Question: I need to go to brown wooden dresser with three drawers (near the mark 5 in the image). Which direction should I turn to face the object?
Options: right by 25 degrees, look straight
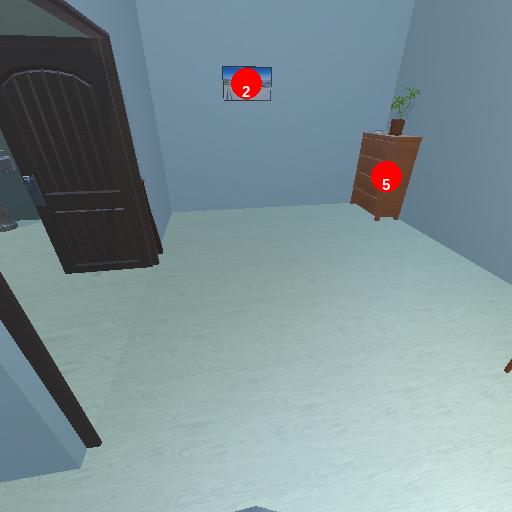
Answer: right by 25 degrees